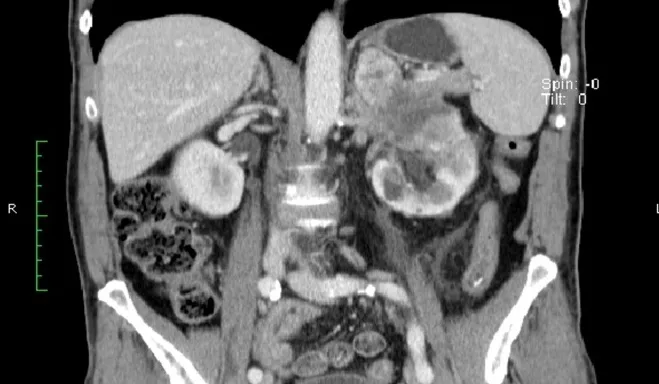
Abdominal CT revealed an 8 cm left renal growth suggestive of neoplasia.
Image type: radiology (ct)